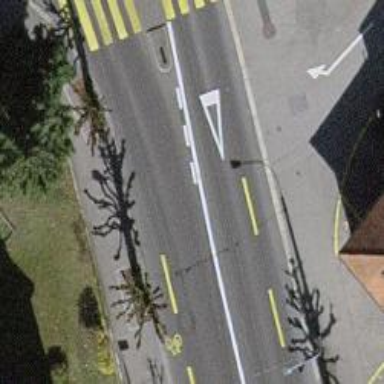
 there is cycle lane on both sides of the road."